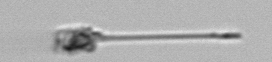
Label: Asterionellopsis_glacialis